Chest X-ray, PA view. Patient: 74 years old, sex M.
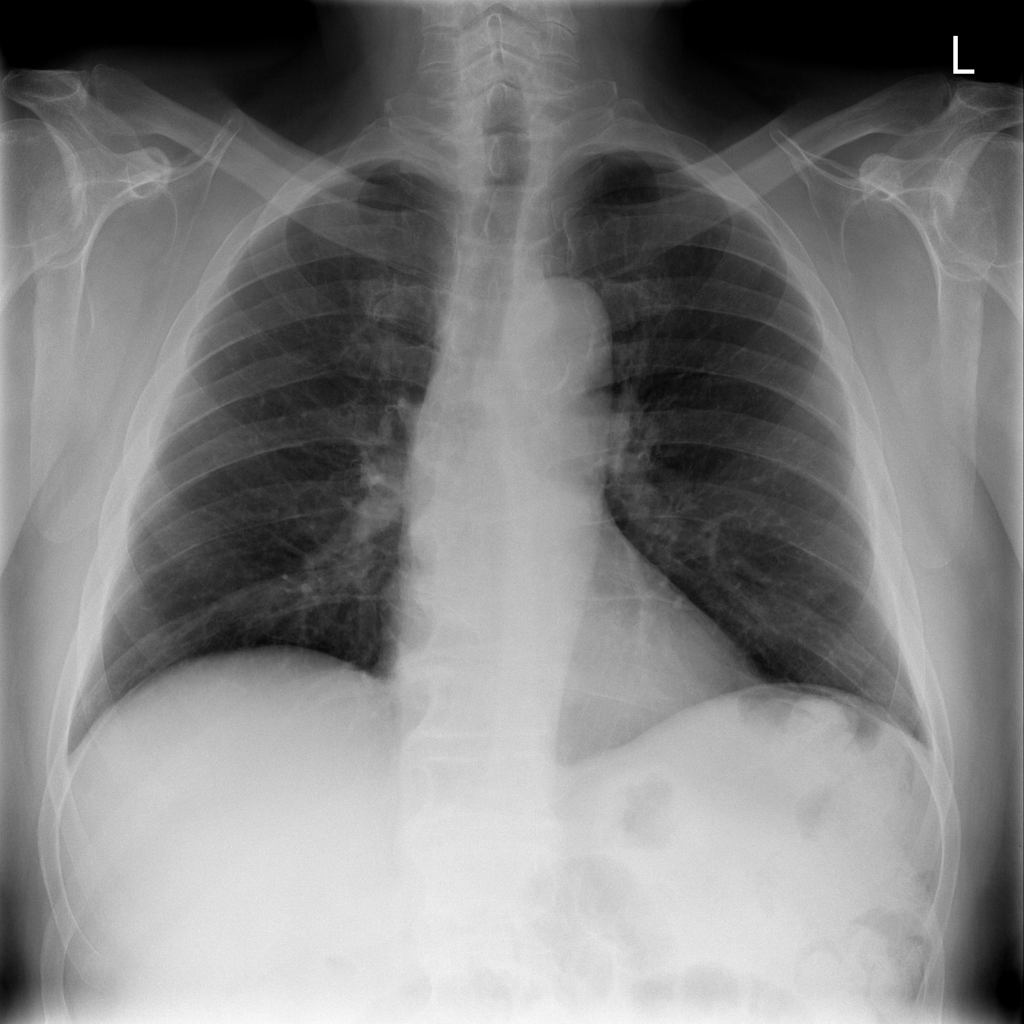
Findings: No Finding